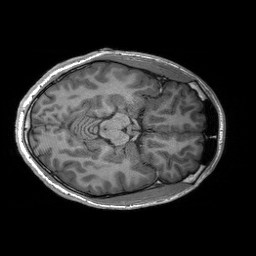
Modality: T1w
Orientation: coronal